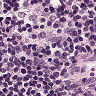
Metastatic tissue present: no